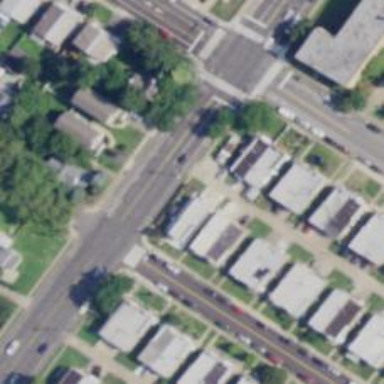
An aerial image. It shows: Alley classified as service road.